Question:
Hi all! new to stackoverflow. I have a problem with RANK()OVER (PARTITION BY... in BigQuery.
The below table has 3 columns. Timestamp, Codes and User_id. I want to be able to rank these so for each Code, when there is a NEW user_id, it should count it as a new value.
'''
rank timestamp Codes user_id
1 2020-08-21 17:13:37.457 UTC XF7RNCNT4HF7XT JR3k3LODRHHG
2 2020-08-24 01:39:21.625 UTC XF7RNCNT4HF7XT 26a02014-20ae-43b6-b491-bd7292a143c4
2 2020-08-24 01:39:56.815 UTC XF7RNCNT4HF7XT 26a02014-20ae-43b6-b491-bd7292a143c4
3 2020-08-26 21:30:47.215 UTC XF7RNCNT4HF7XT PC1795338
4 2020-08-29 18:54:48.032 UTC XF7RNCNT4HF7XT PC9602007
'''
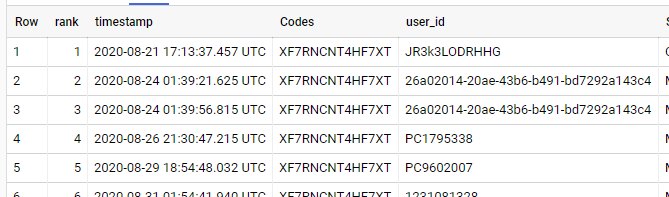
Answer: I understand that you want to count each user only once for each code, on its first appearance date. Here is one approach using window functions:
'''
select t.*, countif(rn = 1) over(partition by code order by timestamp) rnk
from (
select t.*, row_number() over(partition by code, user_id order by timestamp) rn
from mytable t
) t
'''
The logic is to enumerate the rows of each user and code, per increasing timestamp. Then, we can just count the first row per group in the outer query.